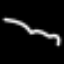
Label: squiggle